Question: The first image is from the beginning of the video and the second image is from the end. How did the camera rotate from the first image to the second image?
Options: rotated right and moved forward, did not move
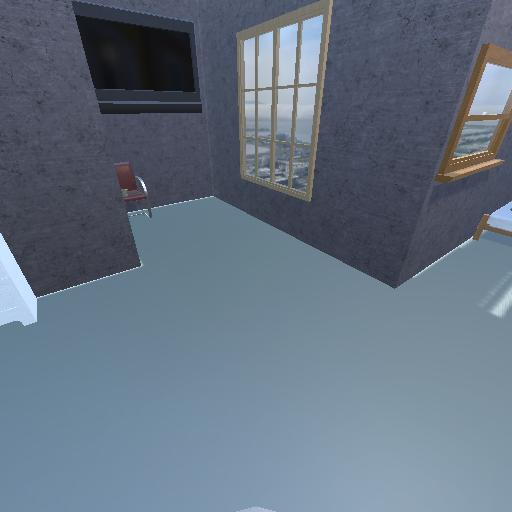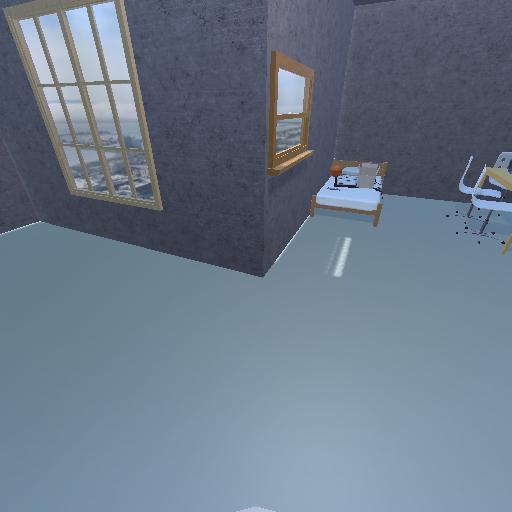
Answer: rotated right and moved forward